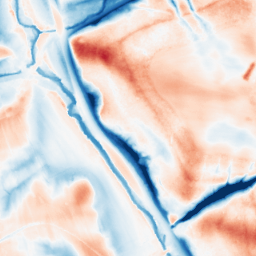
Category: edge_preserving
Decomposition family: guided
Decomposition parameters: radius: 16
eps: 0.01
Upsampling method: bilinear
Upsampling parameters: scale: 8
Upsampling scale: 8